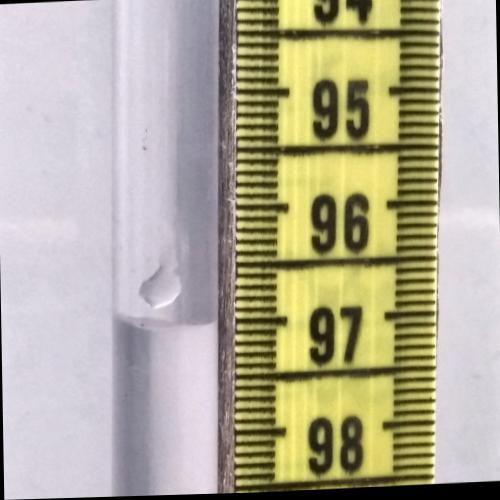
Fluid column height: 97.0 cm